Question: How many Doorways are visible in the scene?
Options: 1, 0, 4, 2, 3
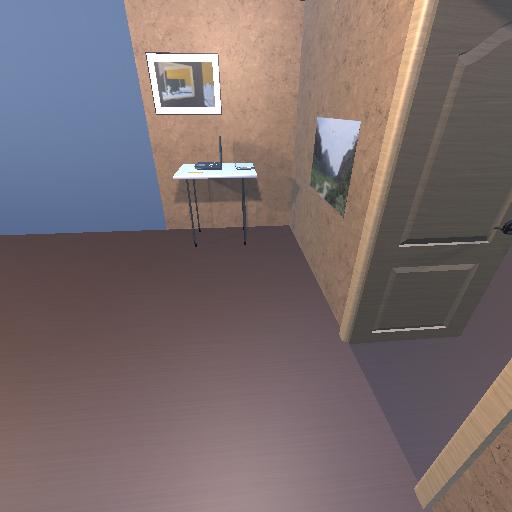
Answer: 1